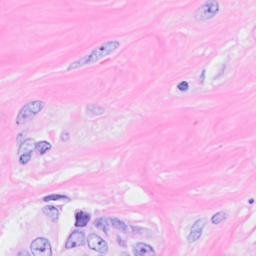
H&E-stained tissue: Breast